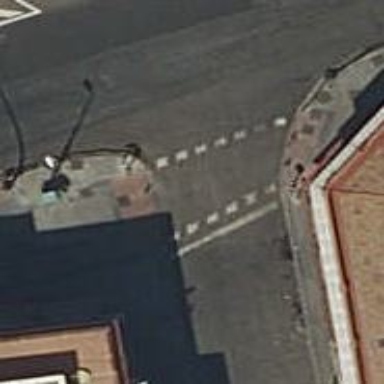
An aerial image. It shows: Crossing with traffic signals.